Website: macys
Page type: billing-address
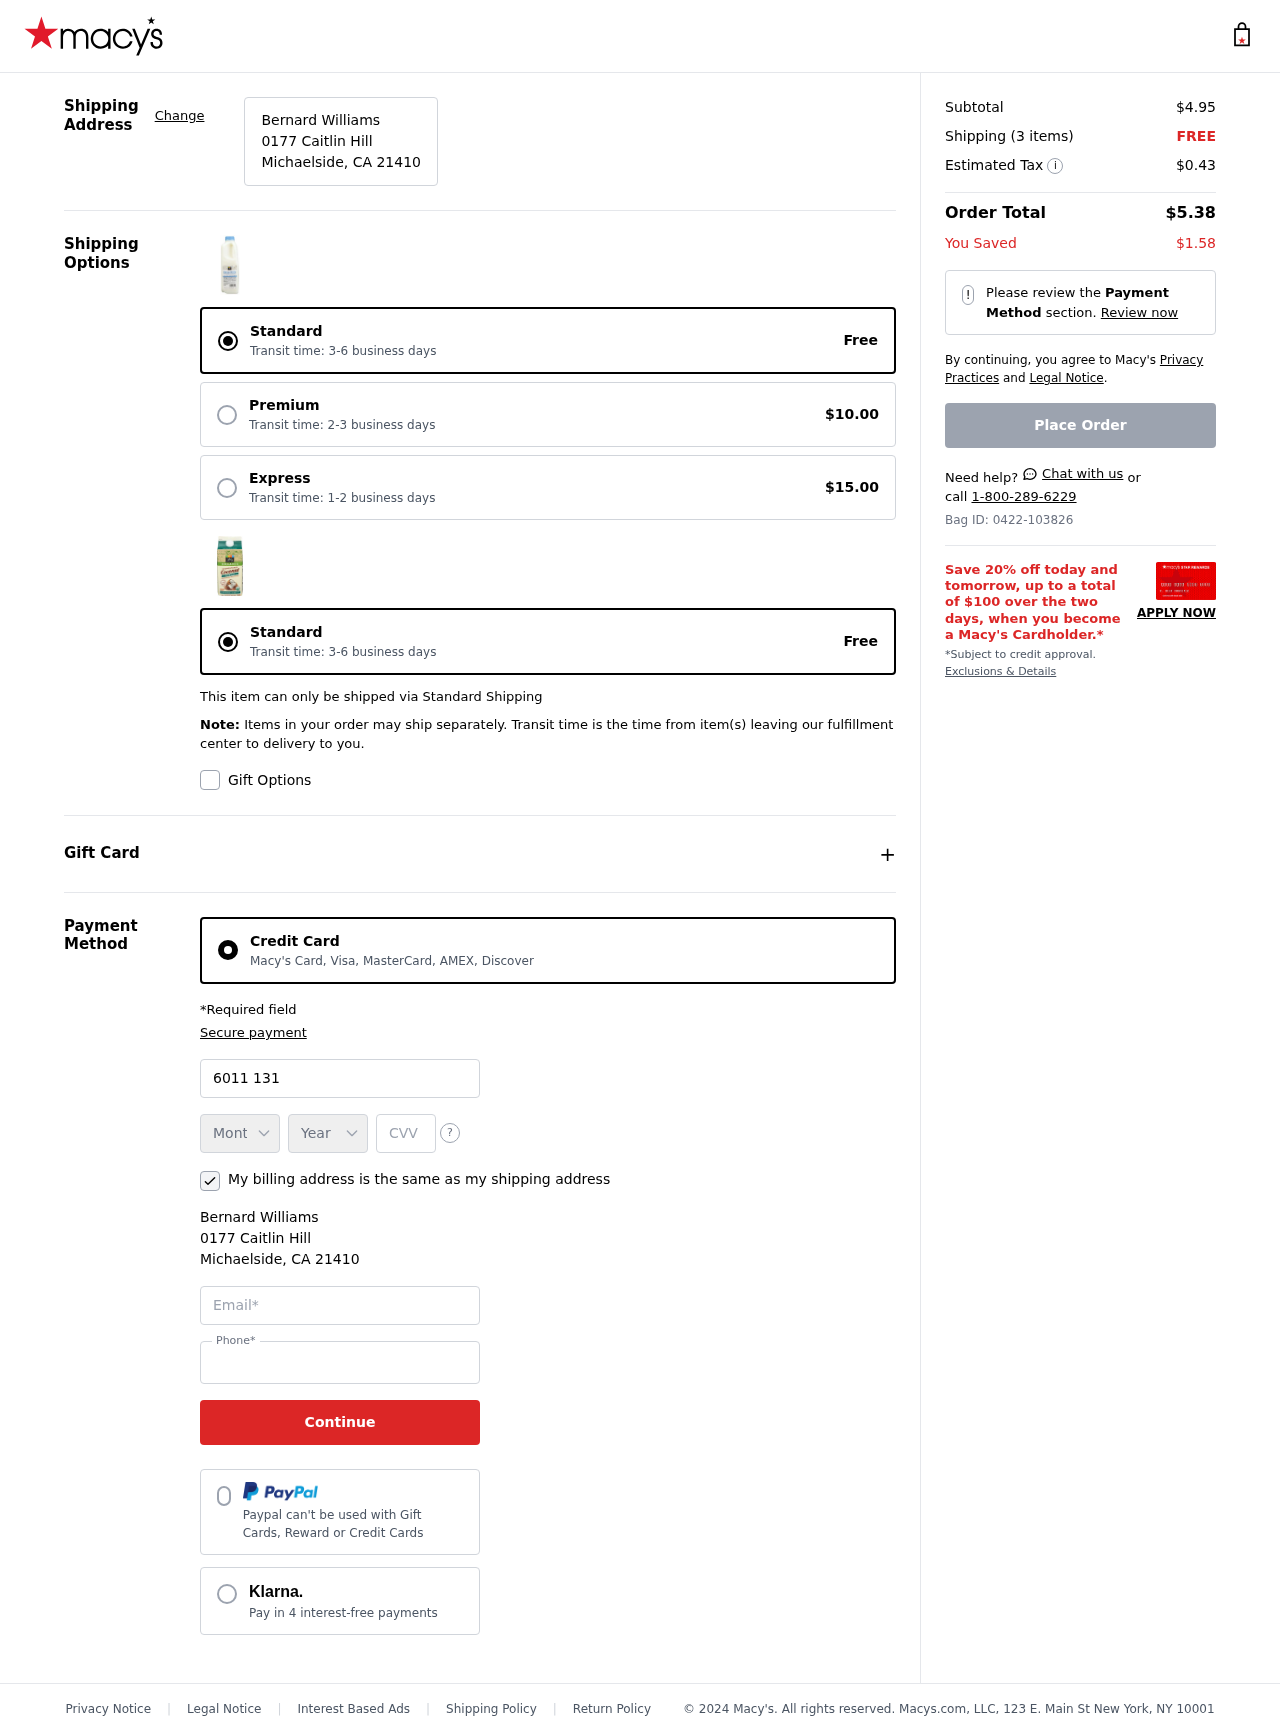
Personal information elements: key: PII_CARD_CVV
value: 206
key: PII_CARD_EXPIRY_MONTH
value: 03
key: PII_CARD_EXPIRY_YEAR
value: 27
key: PII_CARD_NUMBER
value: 6011 1311 1392 8706
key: PII_CITY_STATE_ZIP
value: Michaelside, CA 21410
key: PII_EMAIL
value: bernard_williams@yahoo.com
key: PII_FULLNAME
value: Bernard Williams
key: PII_PHONE
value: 8424621894
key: PII_STREET
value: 0177 Caitlin Hill
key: PII_FULLNAME2
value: Bernard Williams
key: PII_CITY
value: Michaelside
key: PII_STATE_ABBR
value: CA
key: PII_POSTCODE
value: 21410
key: PII_POSTCODE_FULL
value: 21410
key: PII_CITY_STATE
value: Michaelside, CA
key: PII_POSTCODE_NUMERIC
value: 21410
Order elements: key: ORDER_SUBTOTAL
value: $4.95
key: ORDER_NUM_ITEMS
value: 3
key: ORDER_SHIPPING_COST
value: FREE
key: ORDER_TAX
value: $0.43
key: ORDER_TOTAL
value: $5.38
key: ORDER_SAVINGS
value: $1.58
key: ORDER_ID
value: Bag ID: 0422-103826